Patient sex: M
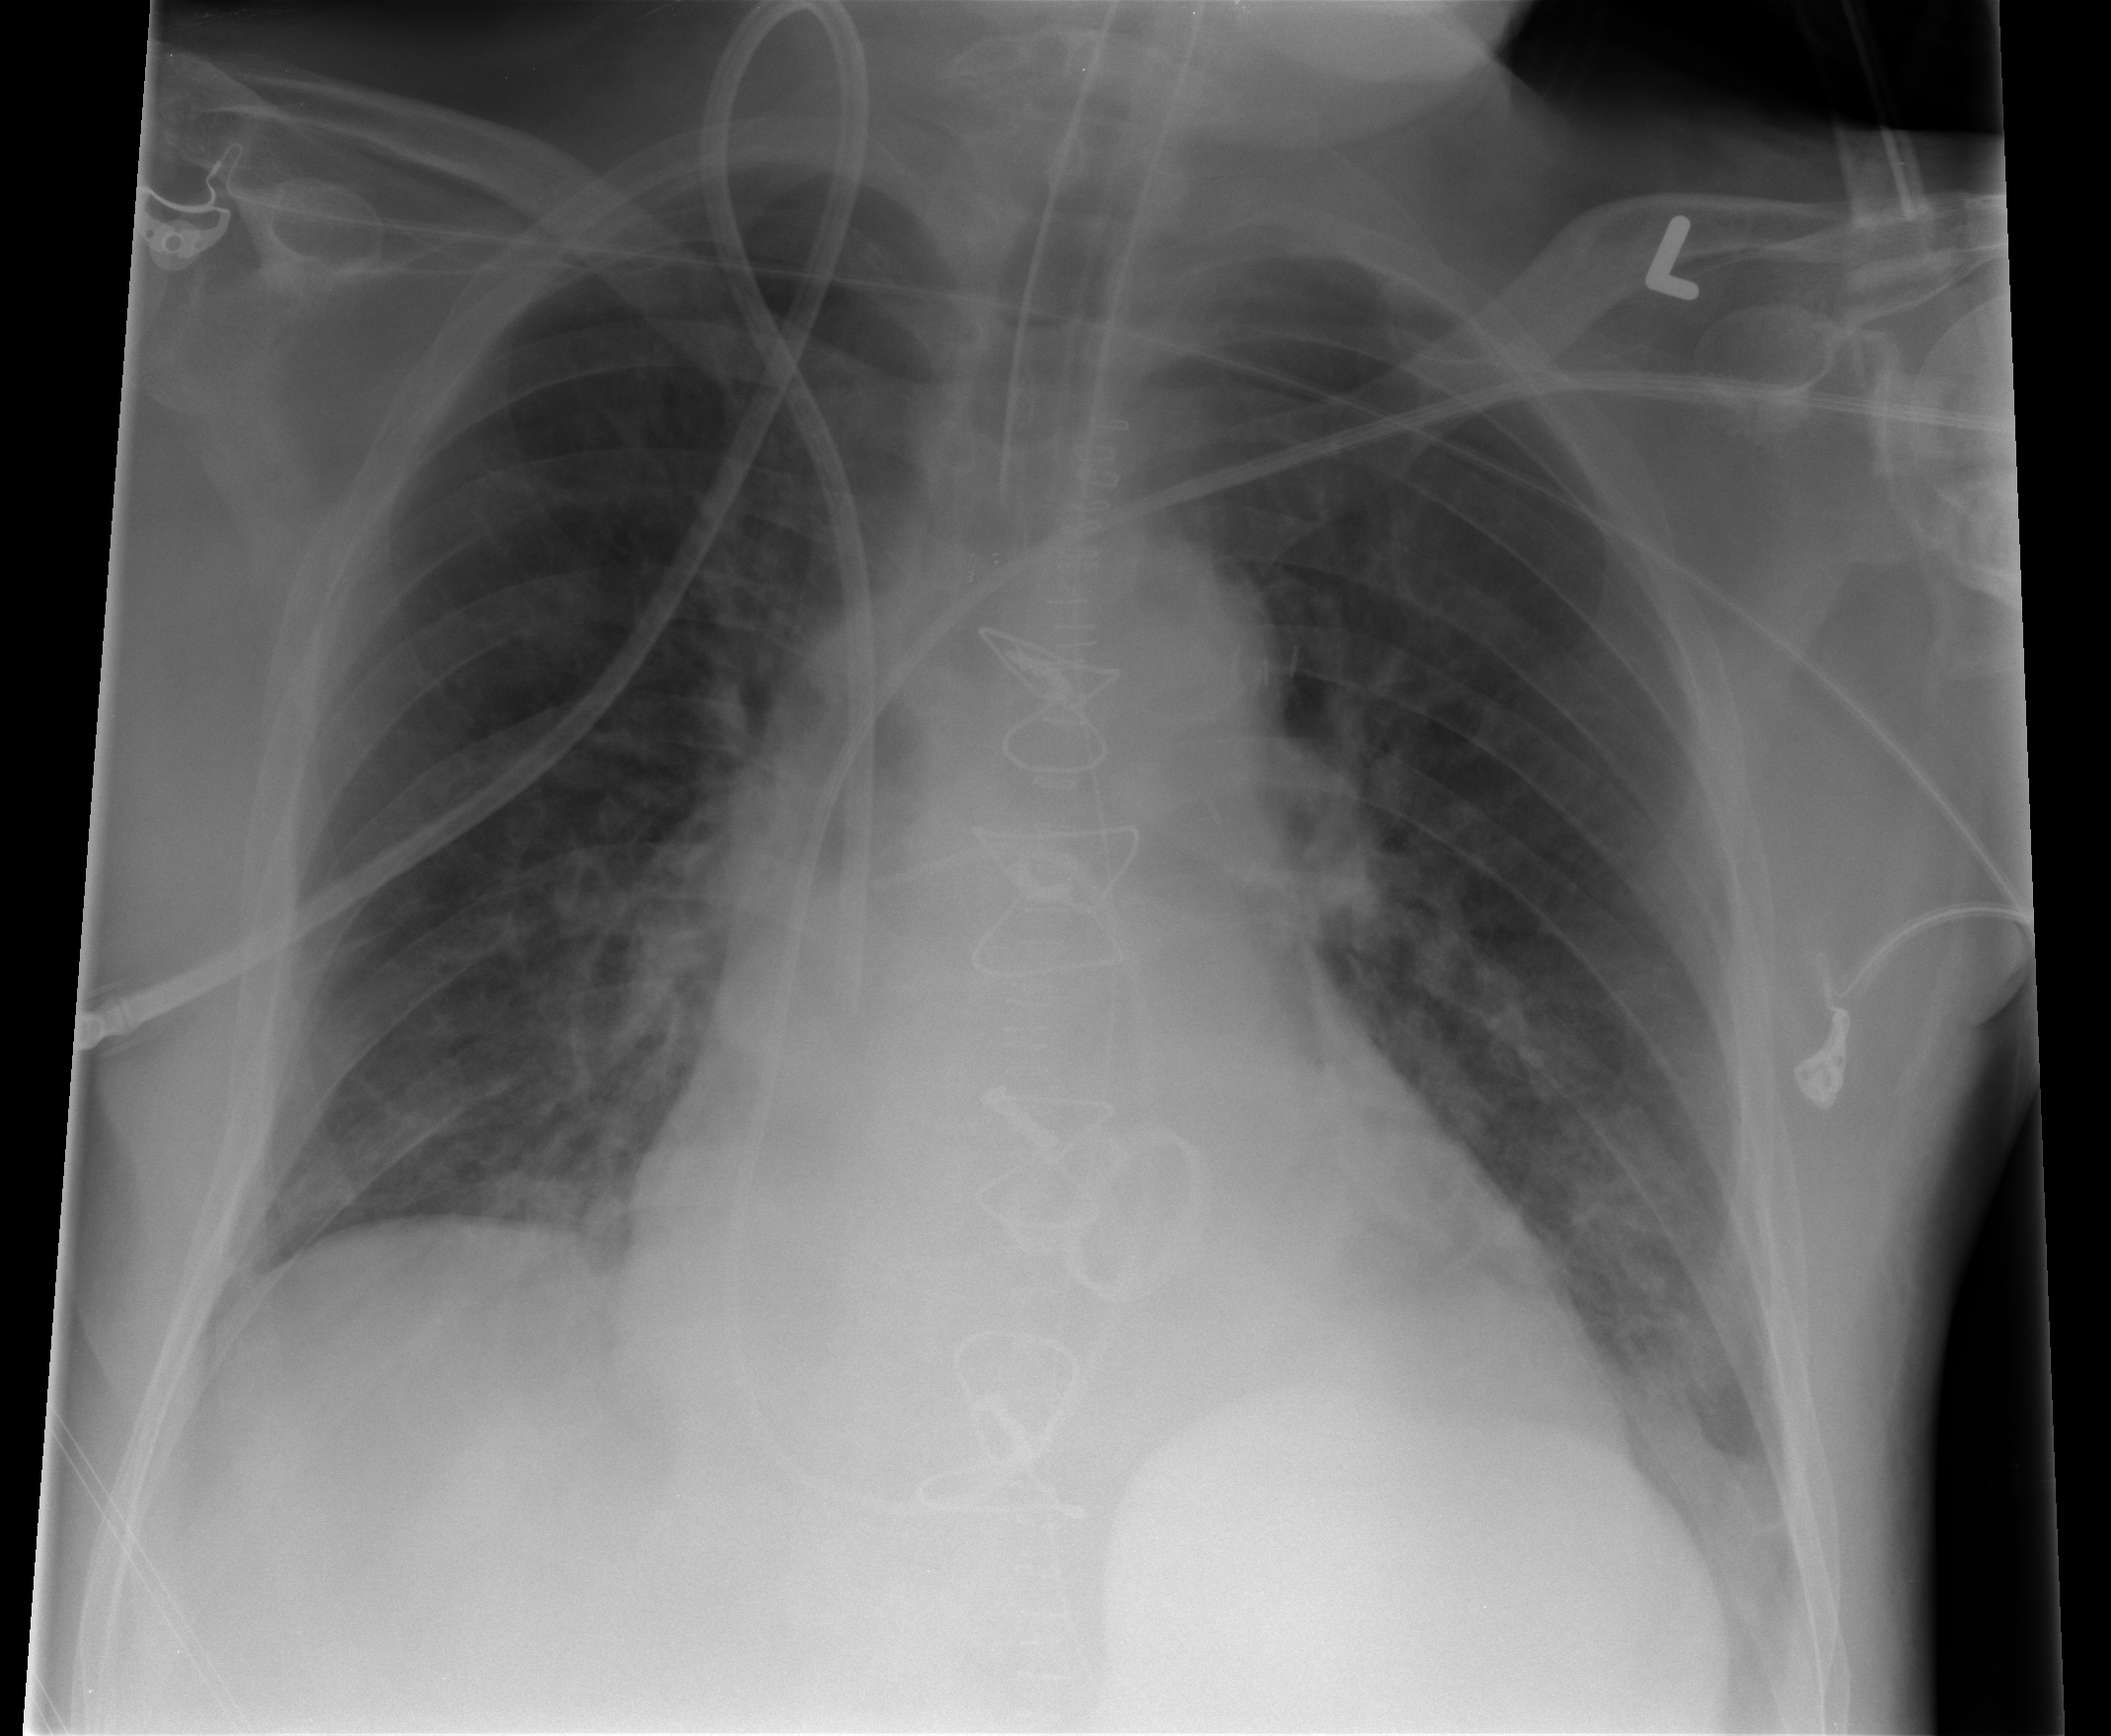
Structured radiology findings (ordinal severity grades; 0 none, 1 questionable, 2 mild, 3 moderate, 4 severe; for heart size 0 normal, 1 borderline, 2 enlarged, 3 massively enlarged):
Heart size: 2
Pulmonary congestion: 2
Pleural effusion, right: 0
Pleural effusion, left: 1
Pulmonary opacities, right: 1
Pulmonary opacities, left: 1
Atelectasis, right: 2
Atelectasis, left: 2